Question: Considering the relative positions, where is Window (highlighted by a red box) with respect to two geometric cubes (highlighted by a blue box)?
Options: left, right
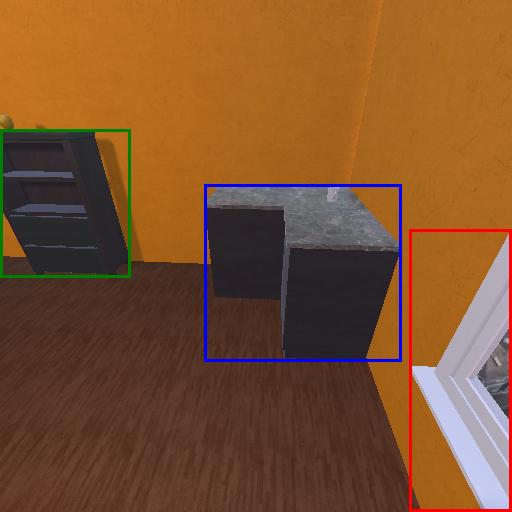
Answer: left